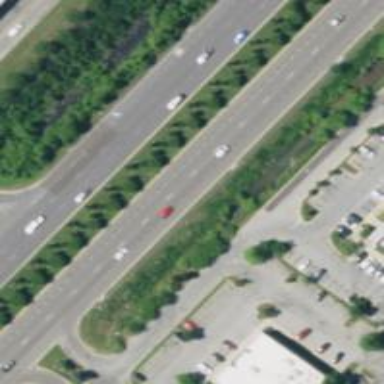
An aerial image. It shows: Trunk highway.